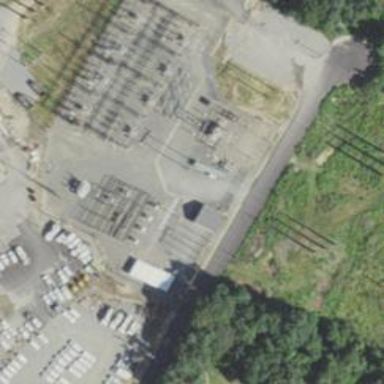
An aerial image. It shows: Switch for power supply.